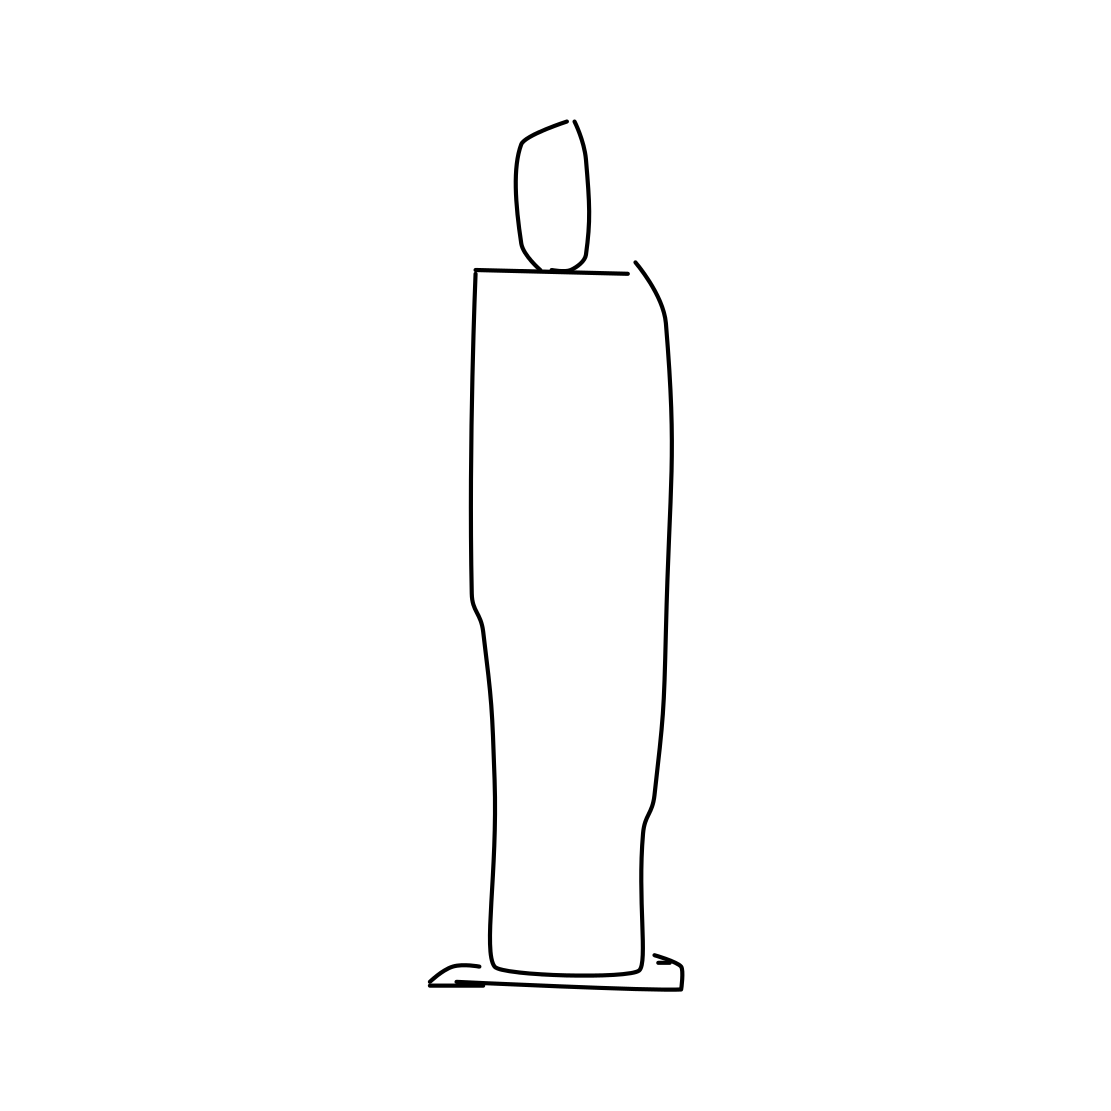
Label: candle